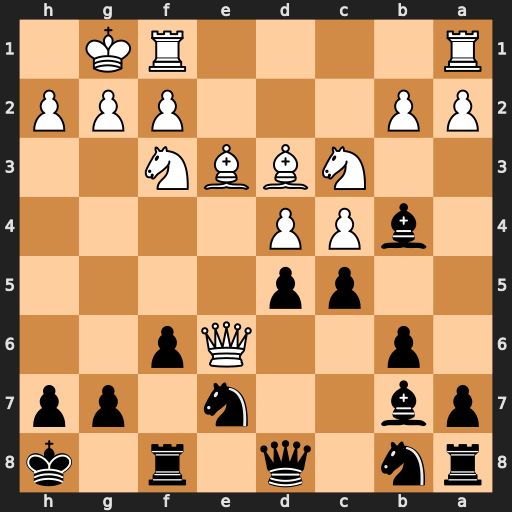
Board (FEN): rn1q1r1k/pb2n1pp/1p2Qp2/2pp4/1bPP4/2NBBN2/PP3PPP/R4RK1
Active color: b
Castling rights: -
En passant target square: -
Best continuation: Bc8 Qxe7 Qxe7